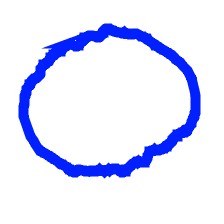
Shape: circle